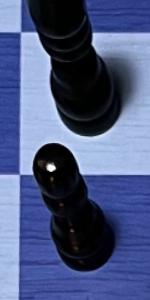
Label: Pawn_Black